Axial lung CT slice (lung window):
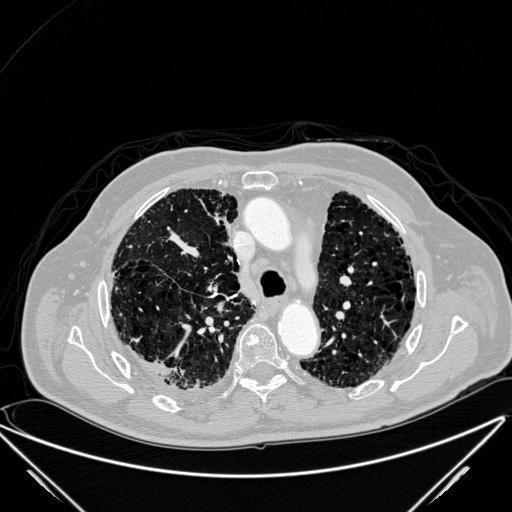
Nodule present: yes
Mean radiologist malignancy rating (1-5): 4.25